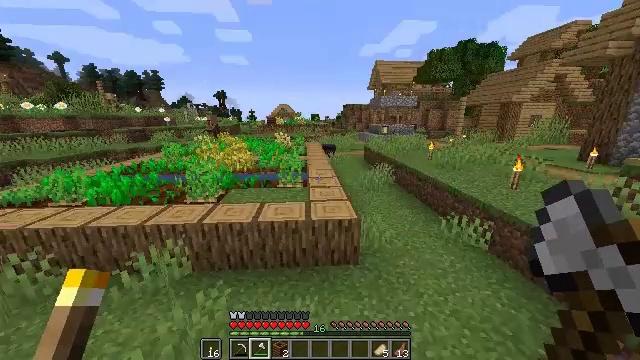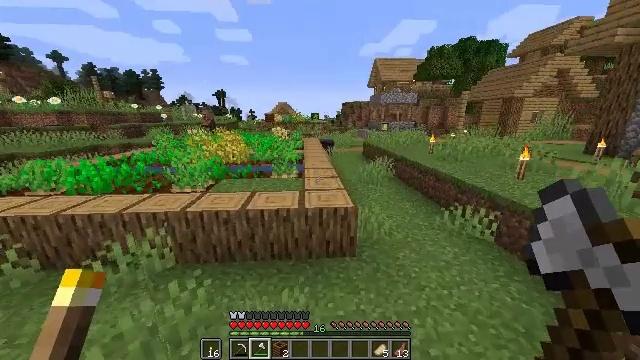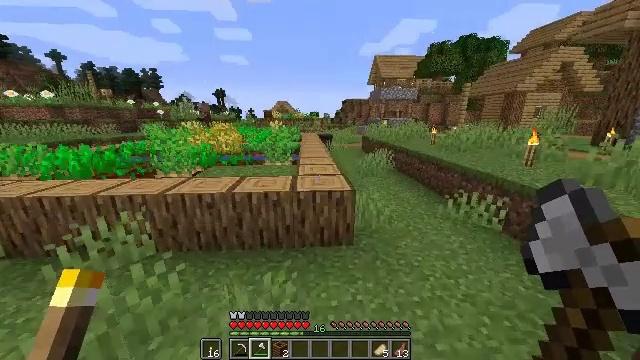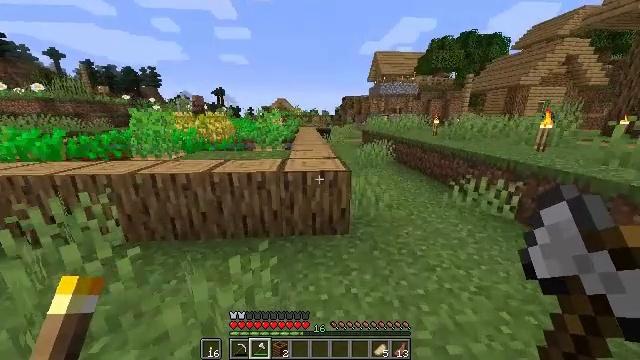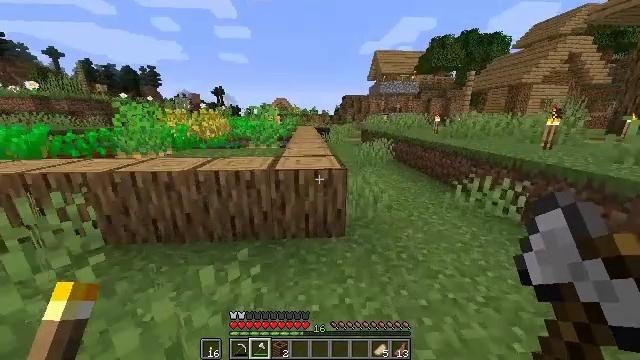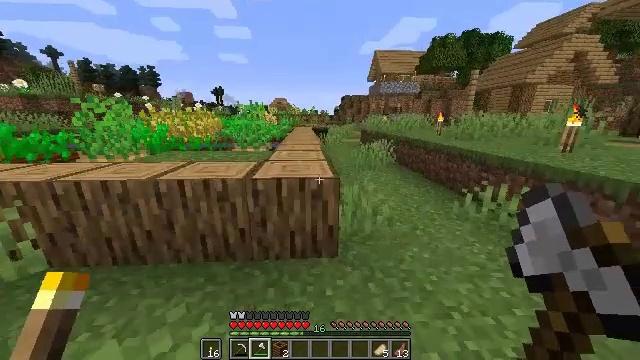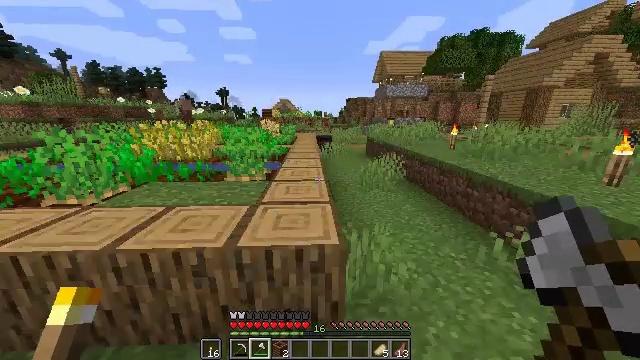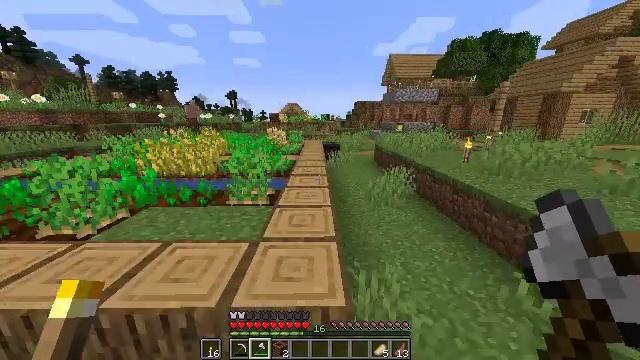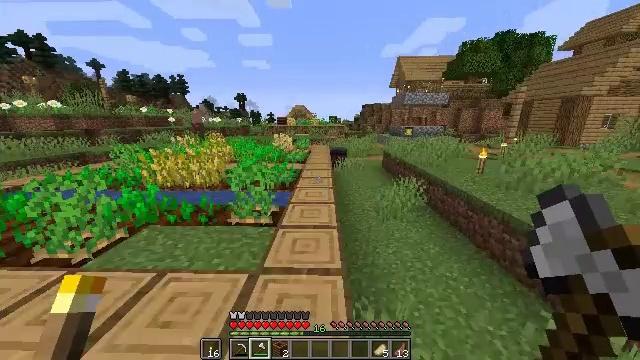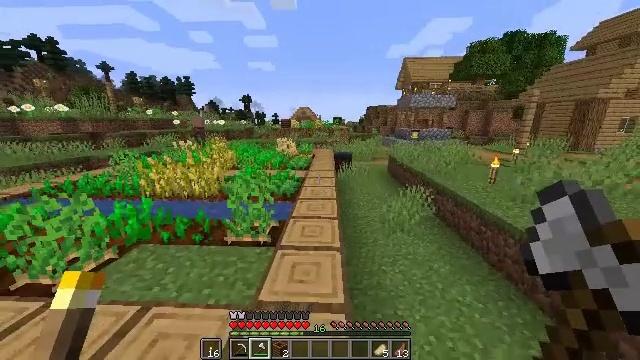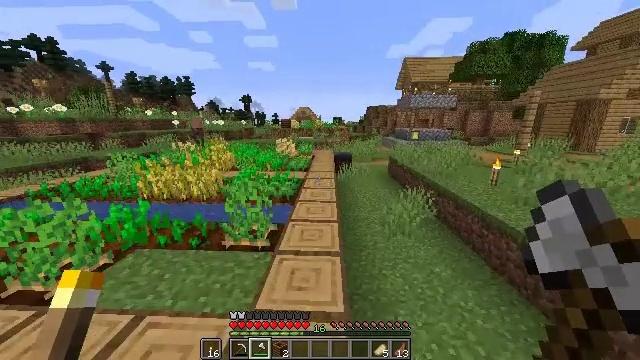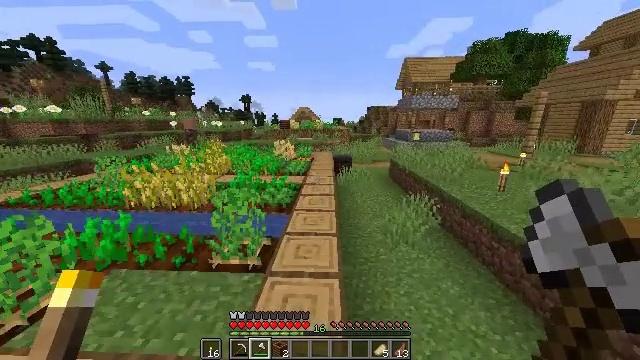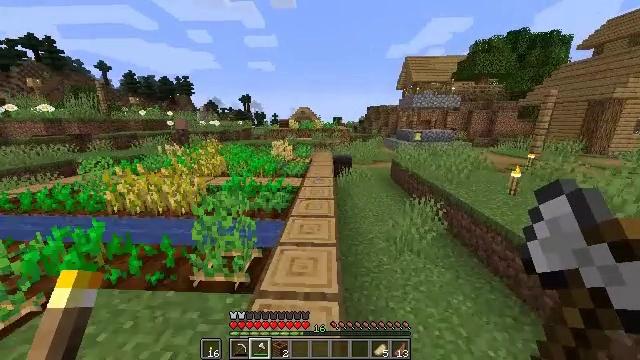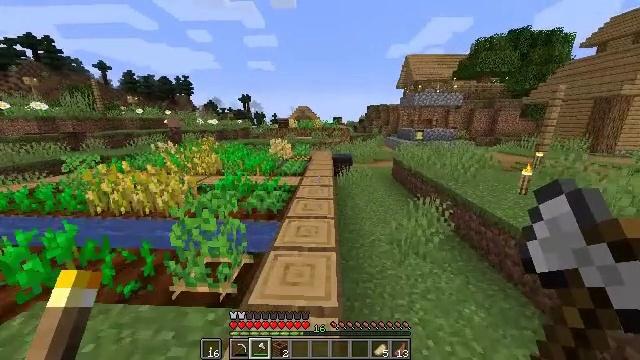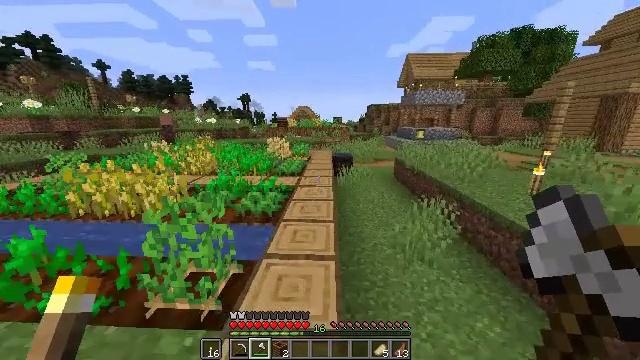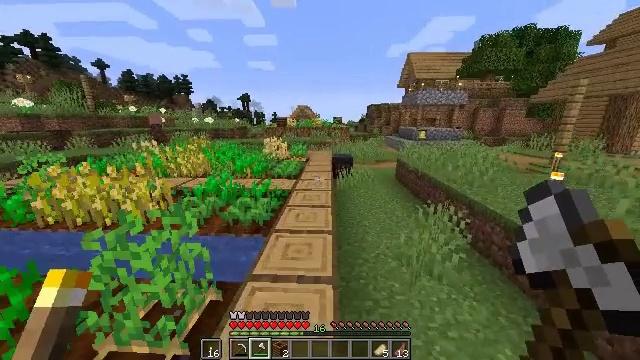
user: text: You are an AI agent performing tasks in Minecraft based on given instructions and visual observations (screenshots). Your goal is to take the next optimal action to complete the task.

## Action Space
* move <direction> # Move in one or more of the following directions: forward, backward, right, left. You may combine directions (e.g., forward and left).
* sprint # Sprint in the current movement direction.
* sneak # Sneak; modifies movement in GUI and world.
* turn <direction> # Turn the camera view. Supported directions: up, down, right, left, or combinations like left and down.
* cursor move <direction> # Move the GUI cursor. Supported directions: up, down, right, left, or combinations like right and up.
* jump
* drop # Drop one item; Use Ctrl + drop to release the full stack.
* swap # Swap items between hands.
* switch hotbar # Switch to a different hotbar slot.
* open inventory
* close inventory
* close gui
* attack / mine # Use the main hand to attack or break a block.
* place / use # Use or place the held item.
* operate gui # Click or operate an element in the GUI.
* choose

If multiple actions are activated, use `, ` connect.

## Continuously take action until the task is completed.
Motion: motion action
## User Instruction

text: Mine the smithing table.
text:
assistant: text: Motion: move forward, sprint
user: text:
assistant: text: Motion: move forward, sprint
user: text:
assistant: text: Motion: move forward, sprint
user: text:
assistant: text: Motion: move forward, sprint
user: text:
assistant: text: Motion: move forward, sprint
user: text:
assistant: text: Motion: move forward, sprint, turn left, jump
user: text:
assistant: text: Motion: move forward, sprint, turn left, jump
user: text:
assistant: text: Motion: move forward, sprint, turn left, jump
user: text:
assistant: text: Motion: move forward, sprint, turn left, jump
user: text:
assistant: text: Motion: move forward, sprint, jump
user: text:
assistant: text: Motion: move forward, sprint, jump
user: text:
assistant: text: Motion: move forward, sprint, jump
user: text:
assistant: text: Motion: move forward, sprint, jump
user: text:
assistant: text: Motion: move forward, sprint, jump
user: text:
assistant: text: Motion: move forward, sprint, jump
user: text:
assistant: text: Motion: move forward, sprint, jump
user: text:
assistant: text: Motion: move forward, sprint, jump
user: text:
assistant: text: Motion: move forward, sprint, jump
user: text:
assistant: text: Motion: move forward, sprint, jump
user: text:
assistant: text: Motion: move forward, sprint, jump
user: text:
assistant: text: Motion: move forward, sprint, jump
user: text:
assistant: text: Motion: move forward, sprint, jump
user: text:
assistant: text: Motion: move forward, sprint, jump
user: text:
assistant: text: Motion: move forward, sprint, jump
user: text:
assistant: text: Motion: move forward, sprint, jump
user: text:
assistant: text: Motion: move forward and move right, sprint, jump
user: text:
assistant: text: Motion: move forward and move right, sprint, jump
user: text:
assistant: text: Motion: move forward and move right, sprint, jump
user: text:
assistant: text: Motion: move forward and move right, sprint, jump
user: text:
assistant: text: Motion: move forward and move right, sprint, jump